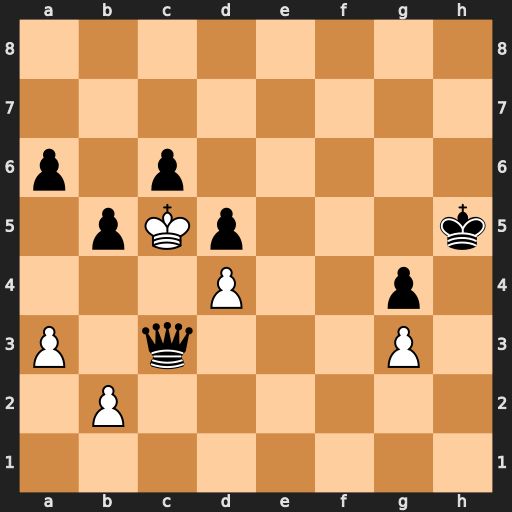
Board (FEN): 8/8/p1p5/1pKp3k/3P2p1/P1q3P1/1P6/8
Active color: w
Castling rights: -
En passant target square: -
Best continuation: bxc3 Kg6 Kxc6